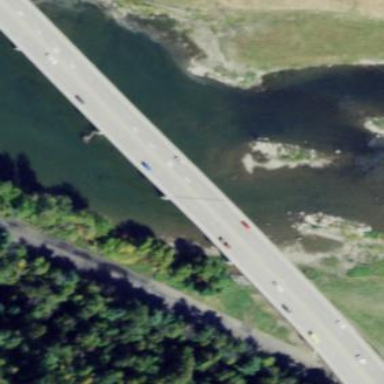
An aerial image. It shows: Man-made bridge.